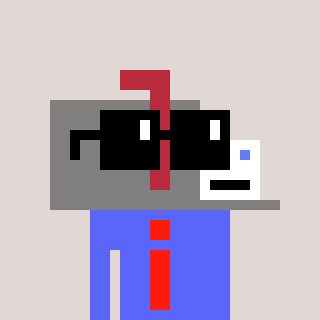
a pixel art character with square black sunglasses, a mailbox-shaped head and a purple-colored body on a warm background